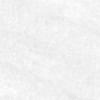
Label: no_change